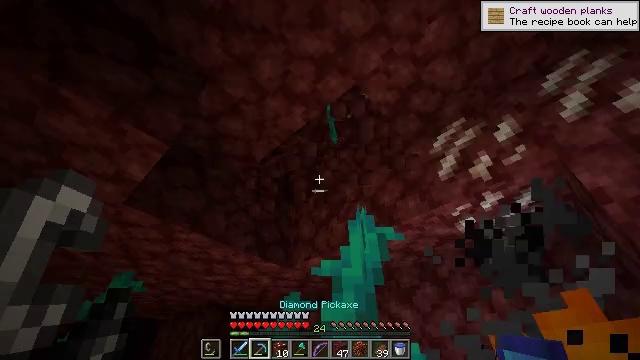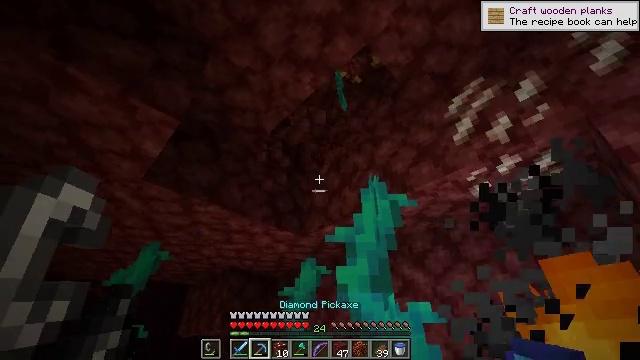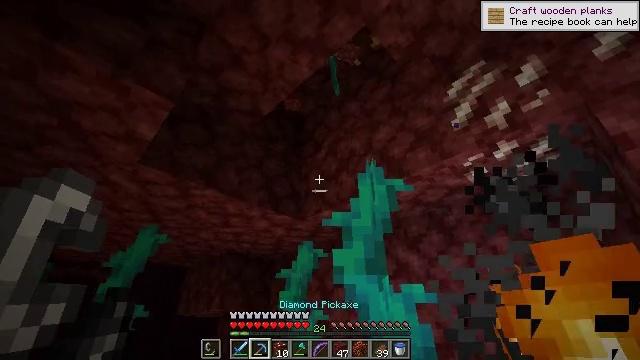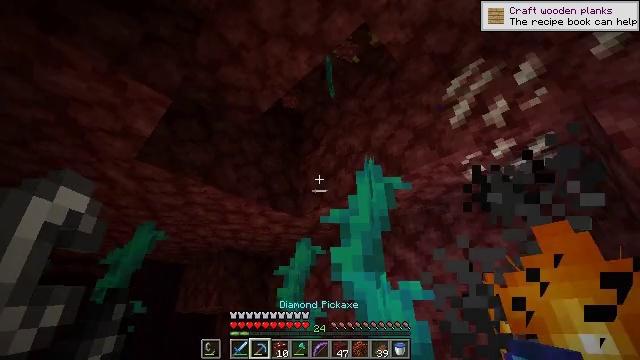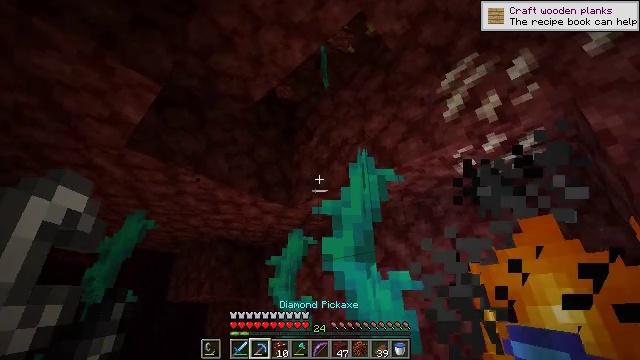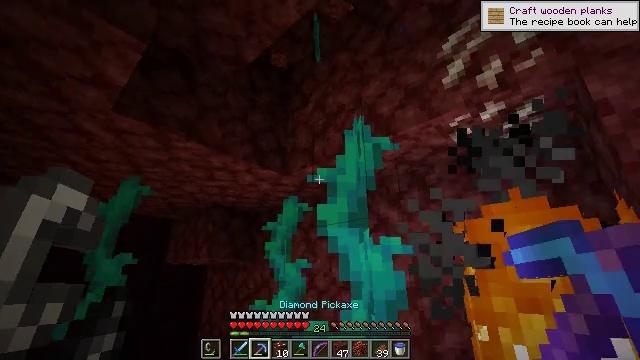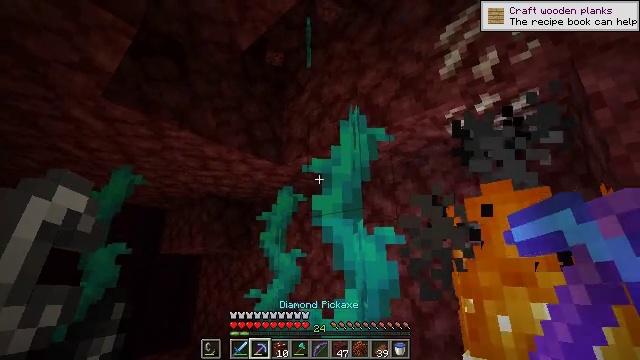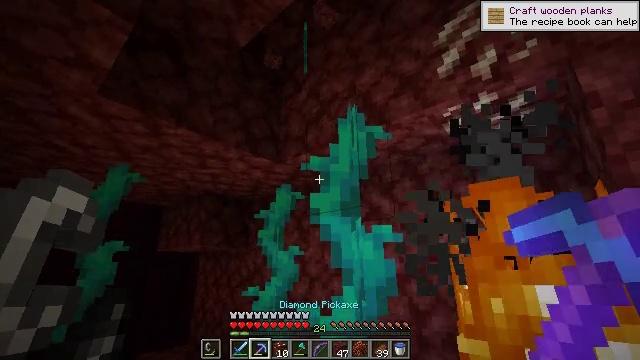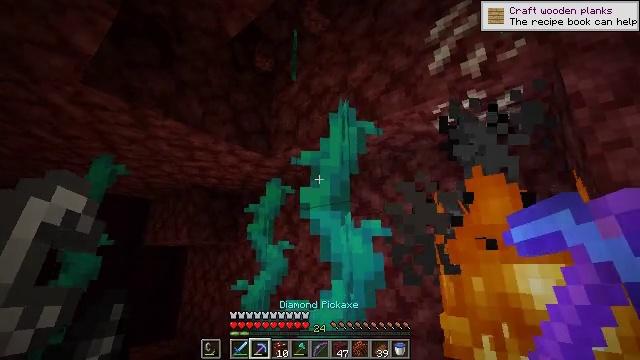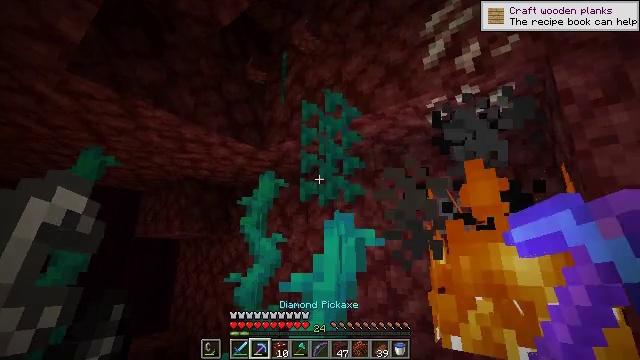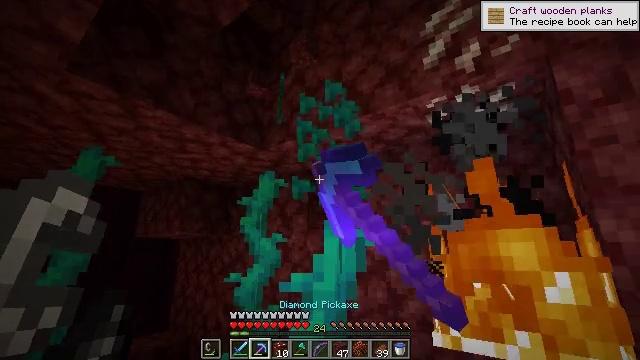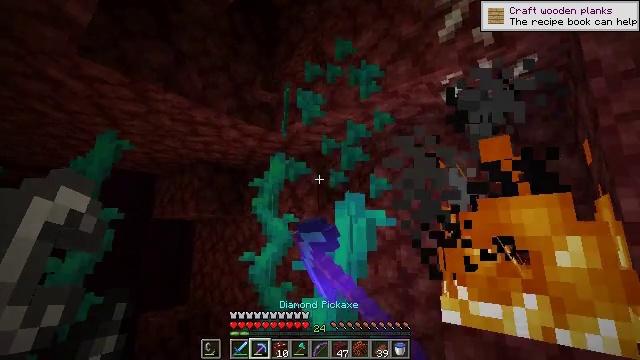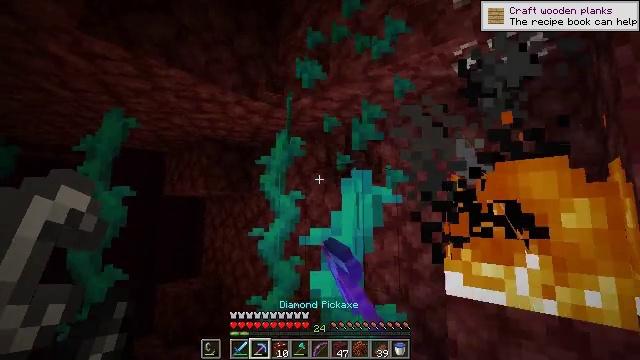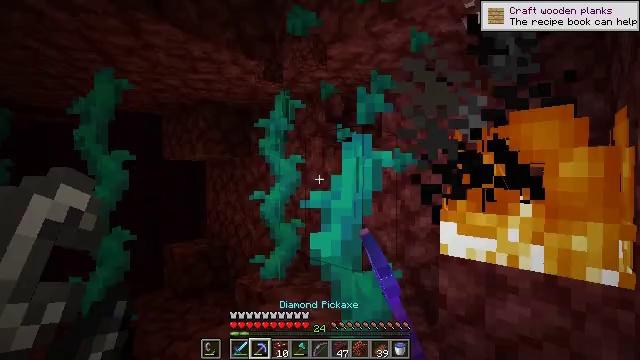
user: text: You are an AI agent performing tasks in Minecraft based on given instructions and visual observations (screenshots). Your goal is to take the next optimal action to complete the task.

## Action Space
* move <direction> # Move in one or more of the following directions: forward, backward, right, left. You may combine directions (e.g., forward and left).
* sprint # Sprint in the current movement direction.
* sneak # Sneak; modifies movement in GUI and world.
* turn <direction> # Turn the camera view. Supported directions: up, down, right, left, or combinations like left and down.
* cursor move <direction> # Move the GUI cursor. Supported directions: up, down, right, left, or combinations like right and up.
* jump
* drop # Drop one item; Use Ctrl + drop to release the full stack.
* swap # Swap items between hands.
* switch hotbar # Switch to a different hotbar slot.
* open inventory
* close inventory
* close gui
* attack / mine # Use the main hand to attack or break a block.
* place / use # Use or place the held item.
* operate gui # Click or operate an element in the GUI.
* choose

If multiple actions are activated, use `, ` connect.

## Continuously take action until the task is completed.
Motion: motion action
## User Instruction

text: Mine the twisting vines in the Nether.
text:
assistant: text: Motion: turn left and down
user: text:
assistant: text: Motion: turn down
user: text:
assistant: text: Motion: no_op
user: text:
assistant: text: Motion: turn right and down
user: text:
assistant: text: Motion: turn right and down
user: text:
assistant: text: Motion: turn right and down
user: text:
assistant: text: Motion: no_op
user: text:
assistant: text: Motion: turn right and down
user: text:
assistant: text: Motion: turn right and down, attack / mine
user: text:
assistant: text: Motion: attack / mine
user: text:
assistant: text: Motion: turn left and down
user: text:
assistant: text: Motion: turn left and down
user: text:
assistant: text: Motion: turn down
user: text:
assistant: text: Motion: no_op